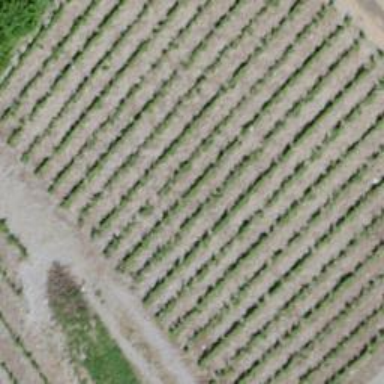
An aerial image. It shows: Beautiful vineyard in the countryside.